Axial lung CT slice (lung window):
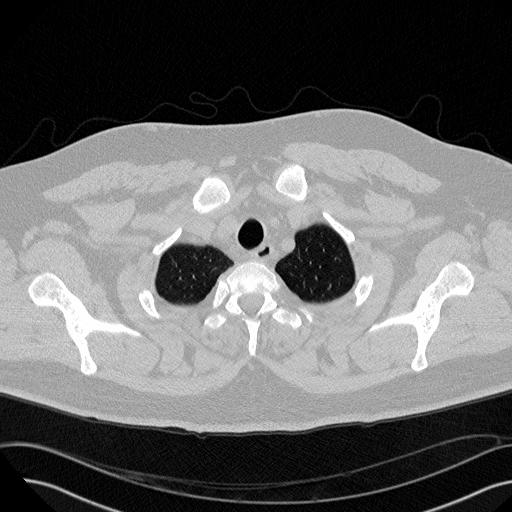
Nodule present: no